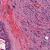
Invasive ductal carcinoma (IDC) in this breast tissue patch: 0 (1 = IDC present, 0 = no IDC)